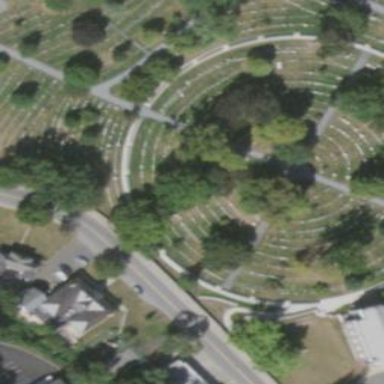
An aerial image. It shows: Sector in the cemetery.